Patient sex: M
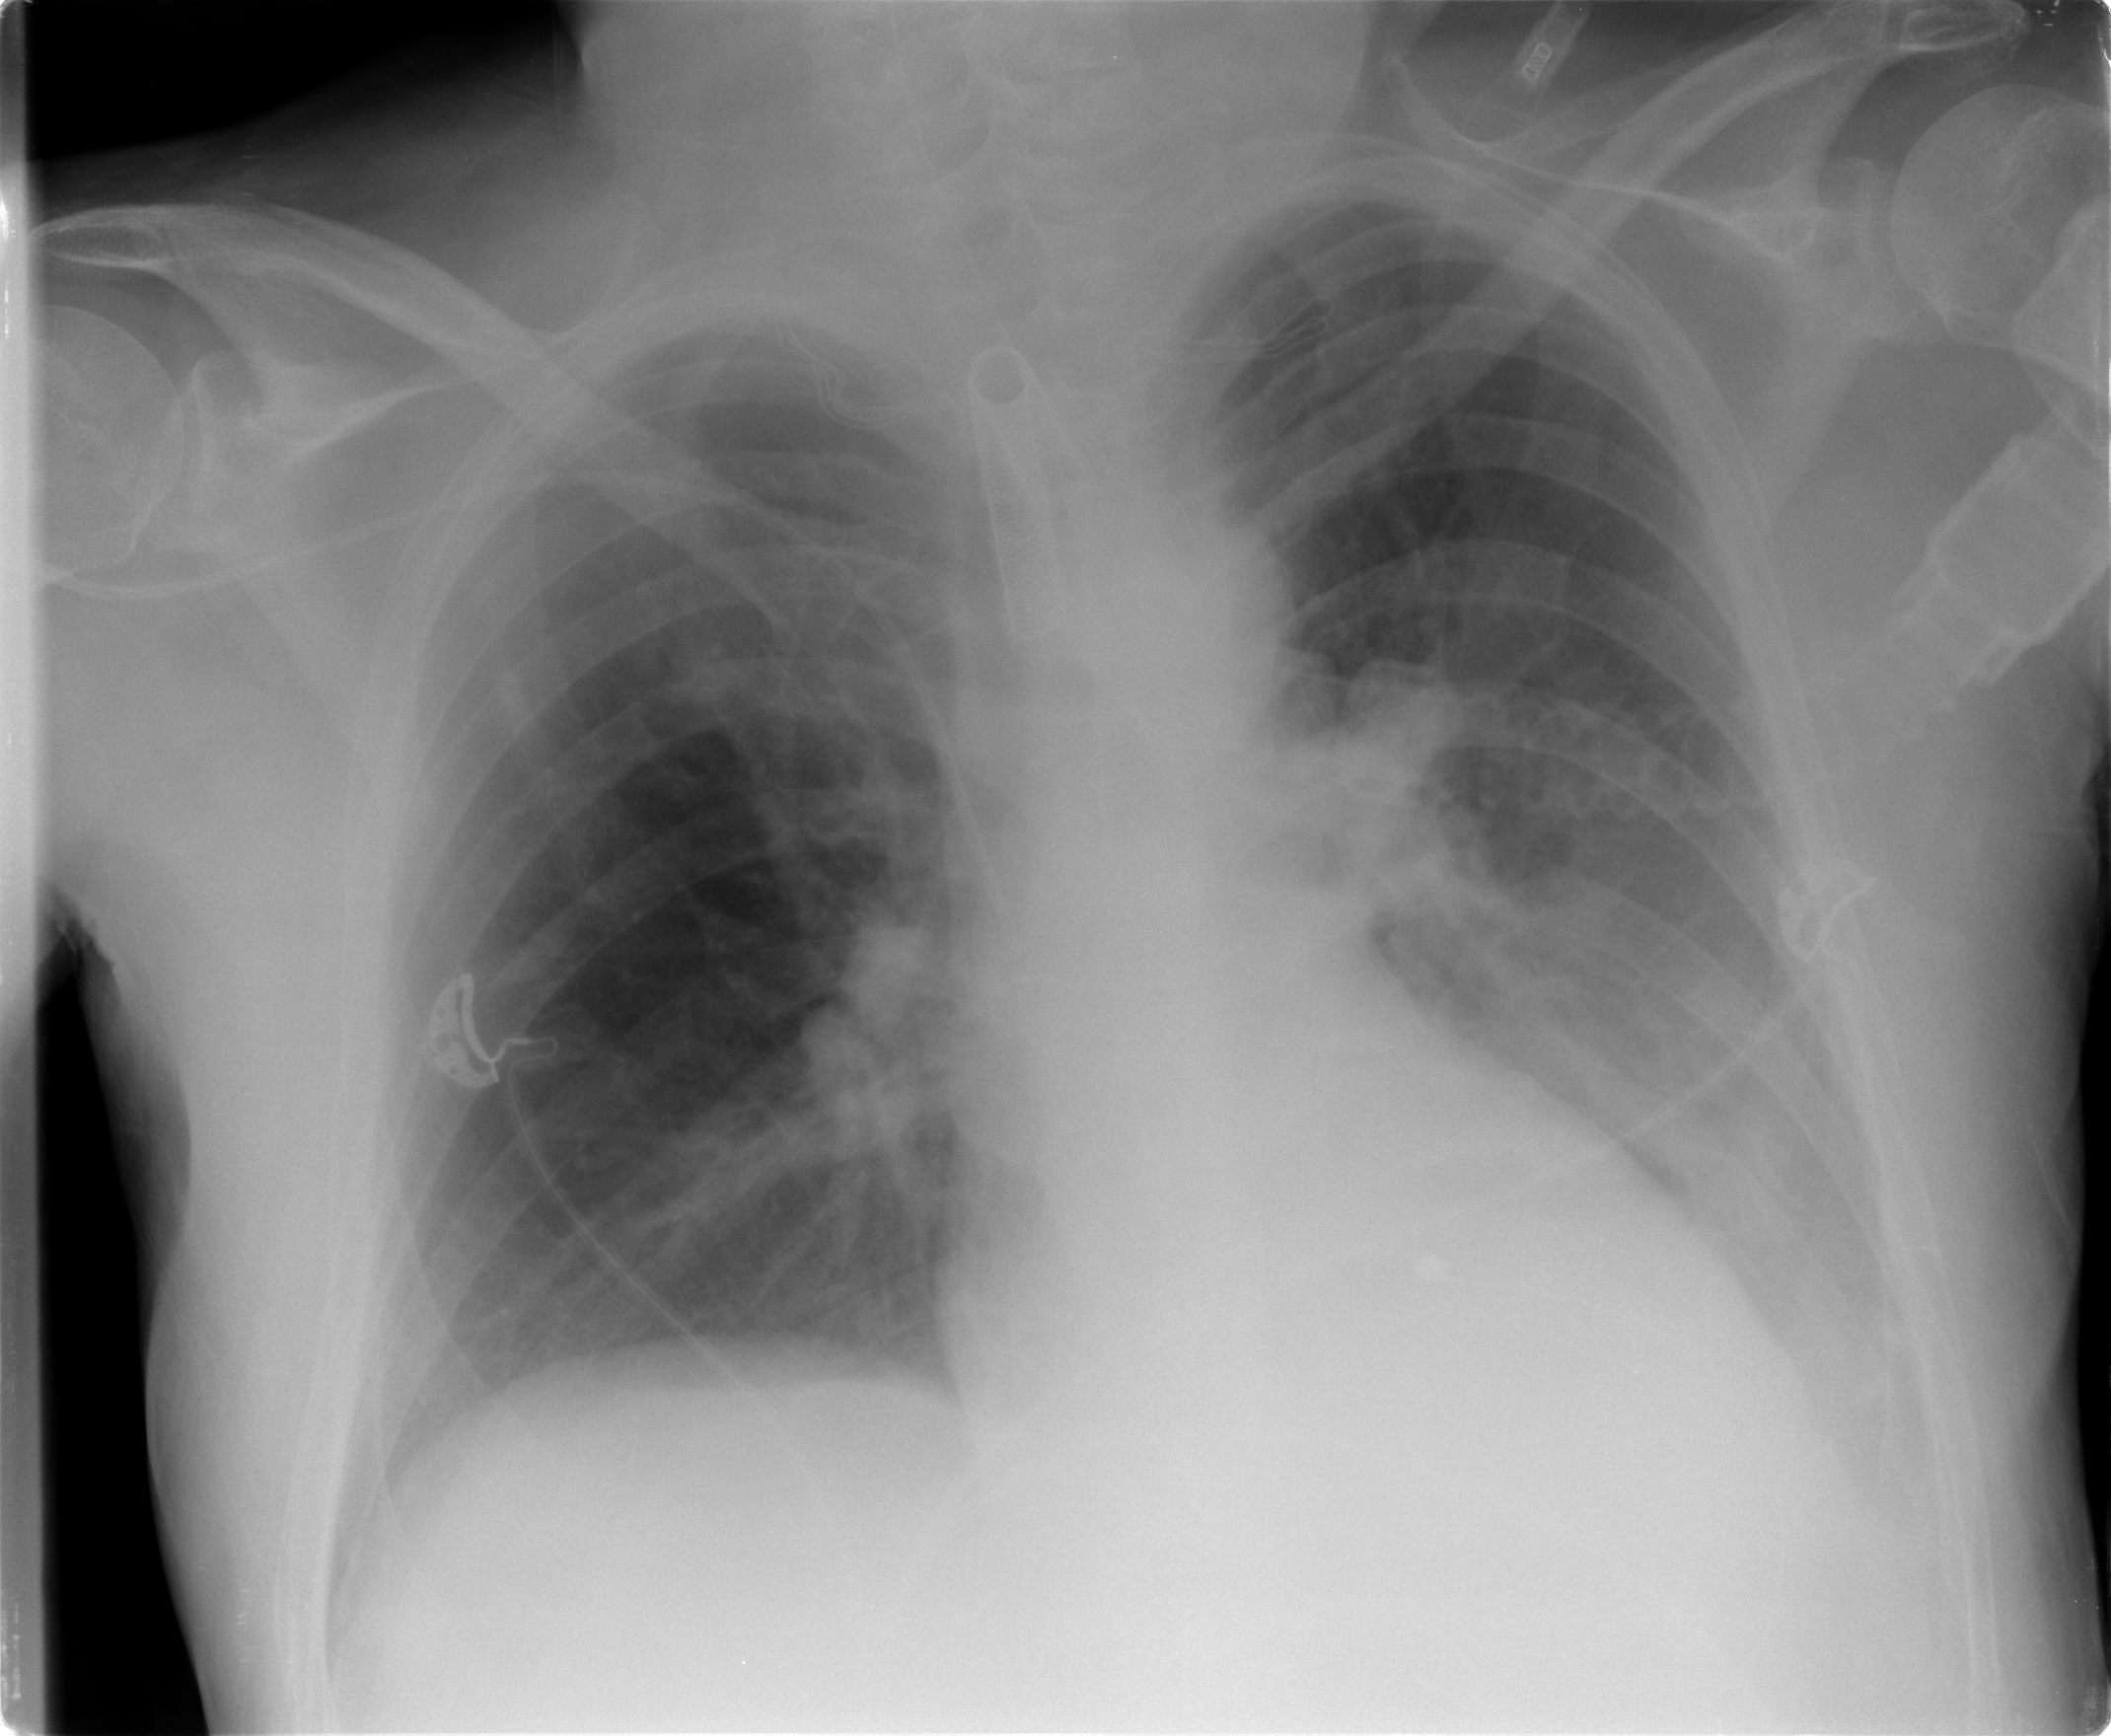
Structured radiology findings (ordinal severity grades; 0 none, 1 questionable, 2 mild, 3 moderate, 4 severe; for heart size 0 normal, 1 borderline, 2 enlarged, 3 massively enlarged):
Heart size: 0
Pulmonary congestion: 0
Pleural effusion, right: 0
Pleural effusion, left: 2
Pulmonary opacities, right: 2
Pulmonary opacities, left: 0
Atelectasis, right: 0
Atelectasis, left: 2